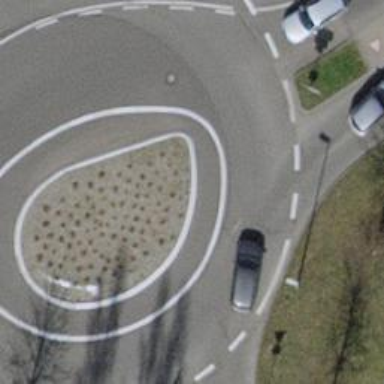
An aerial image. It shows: Residential road with asphalt surface leading to roundabout.